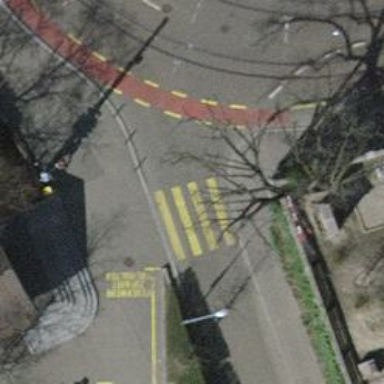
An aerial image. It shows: Kerb barrier.